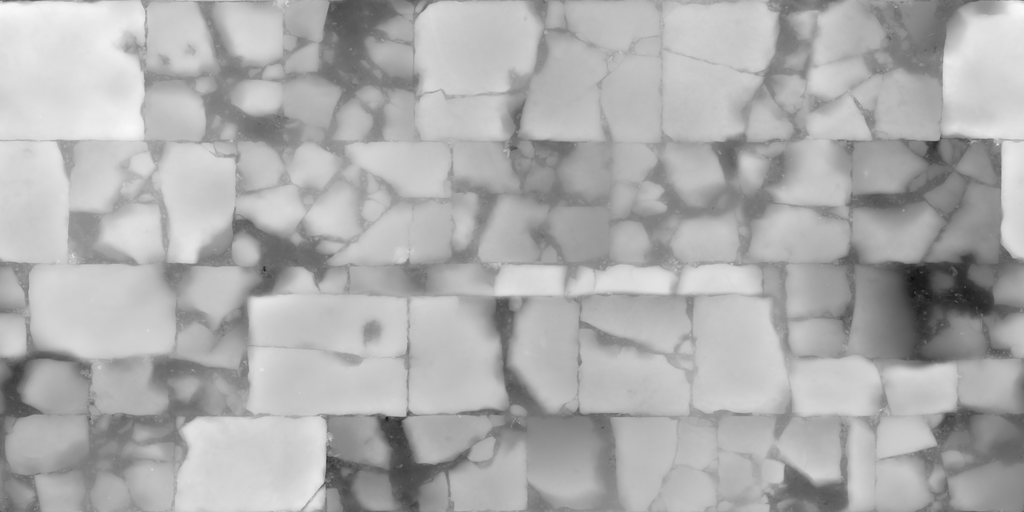
Texture map type: Displacement